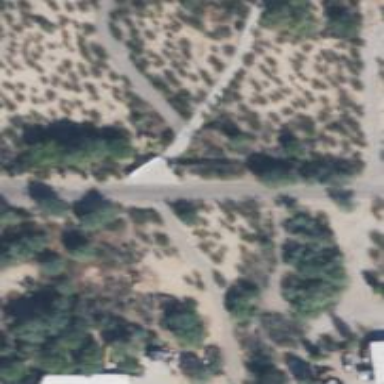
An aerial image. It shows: Driveway leading to service road.